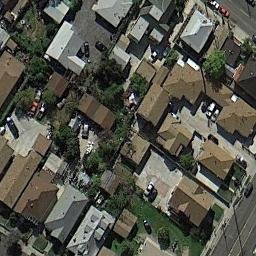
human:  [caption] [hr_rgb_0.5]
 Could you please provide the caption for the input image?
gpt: The dense residential is next to some trees and cars .

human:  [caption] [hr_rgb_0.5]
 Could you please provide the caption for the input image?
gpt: The houses are on either side of the road .

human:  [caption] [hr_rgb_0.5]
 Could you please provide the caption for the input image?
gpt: There are many roads and neatly arranged houses and trees and many vehicles in densely populated areas .

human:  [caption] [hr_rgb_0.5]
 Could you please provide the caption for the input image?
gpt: A dense residential area with lots of houses of different sizes is surrounded by some roads .

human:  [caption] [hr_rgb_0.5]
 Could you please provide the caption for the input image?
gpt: There are many brown buildings and some gray buildings on dense residential area .